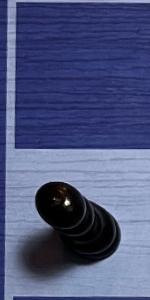
Label: Pawn_Black